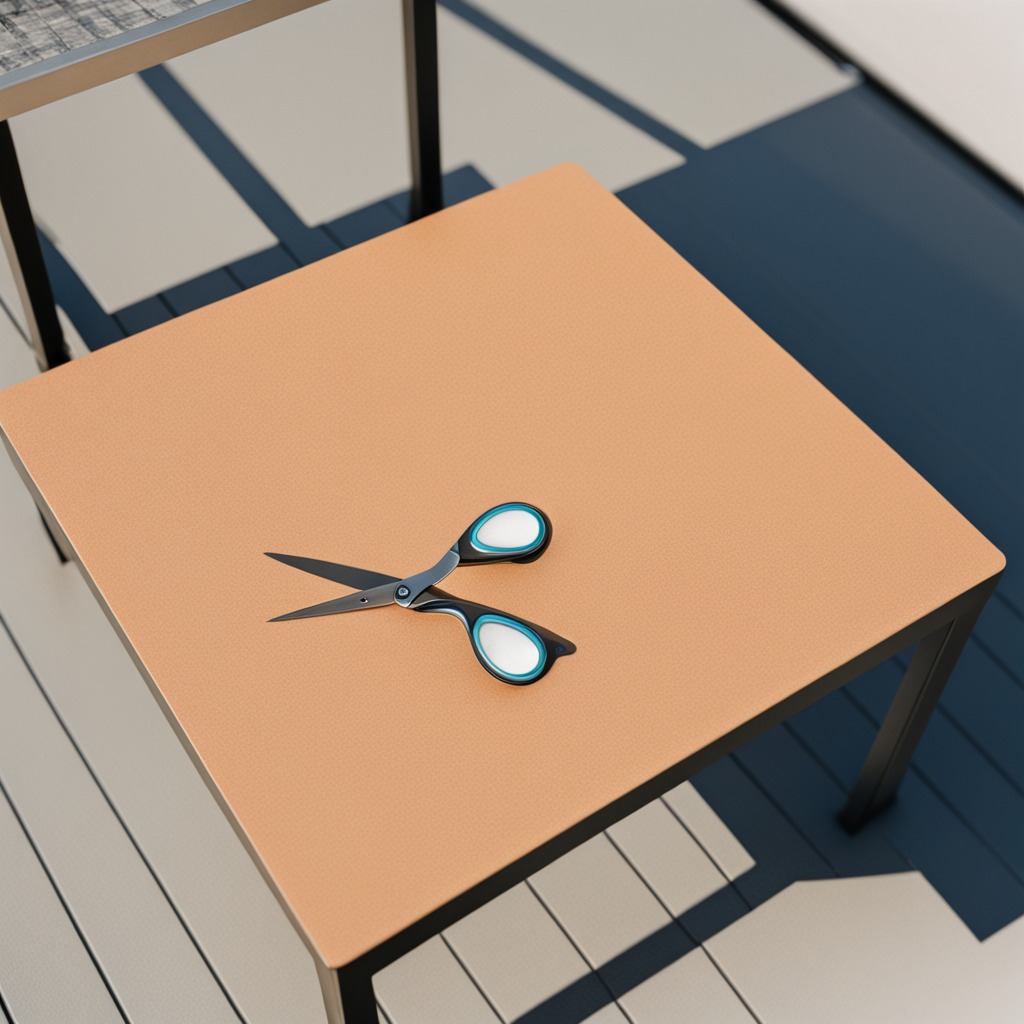
A scissor is lying on the table.